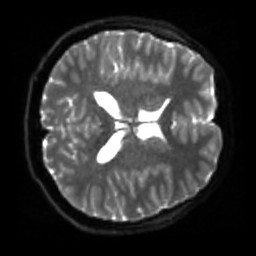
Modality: sbref
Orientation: axial
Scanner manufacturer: siemens
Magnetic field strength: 3 T
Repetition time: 4 s
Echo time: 0.0594 s